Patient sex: F
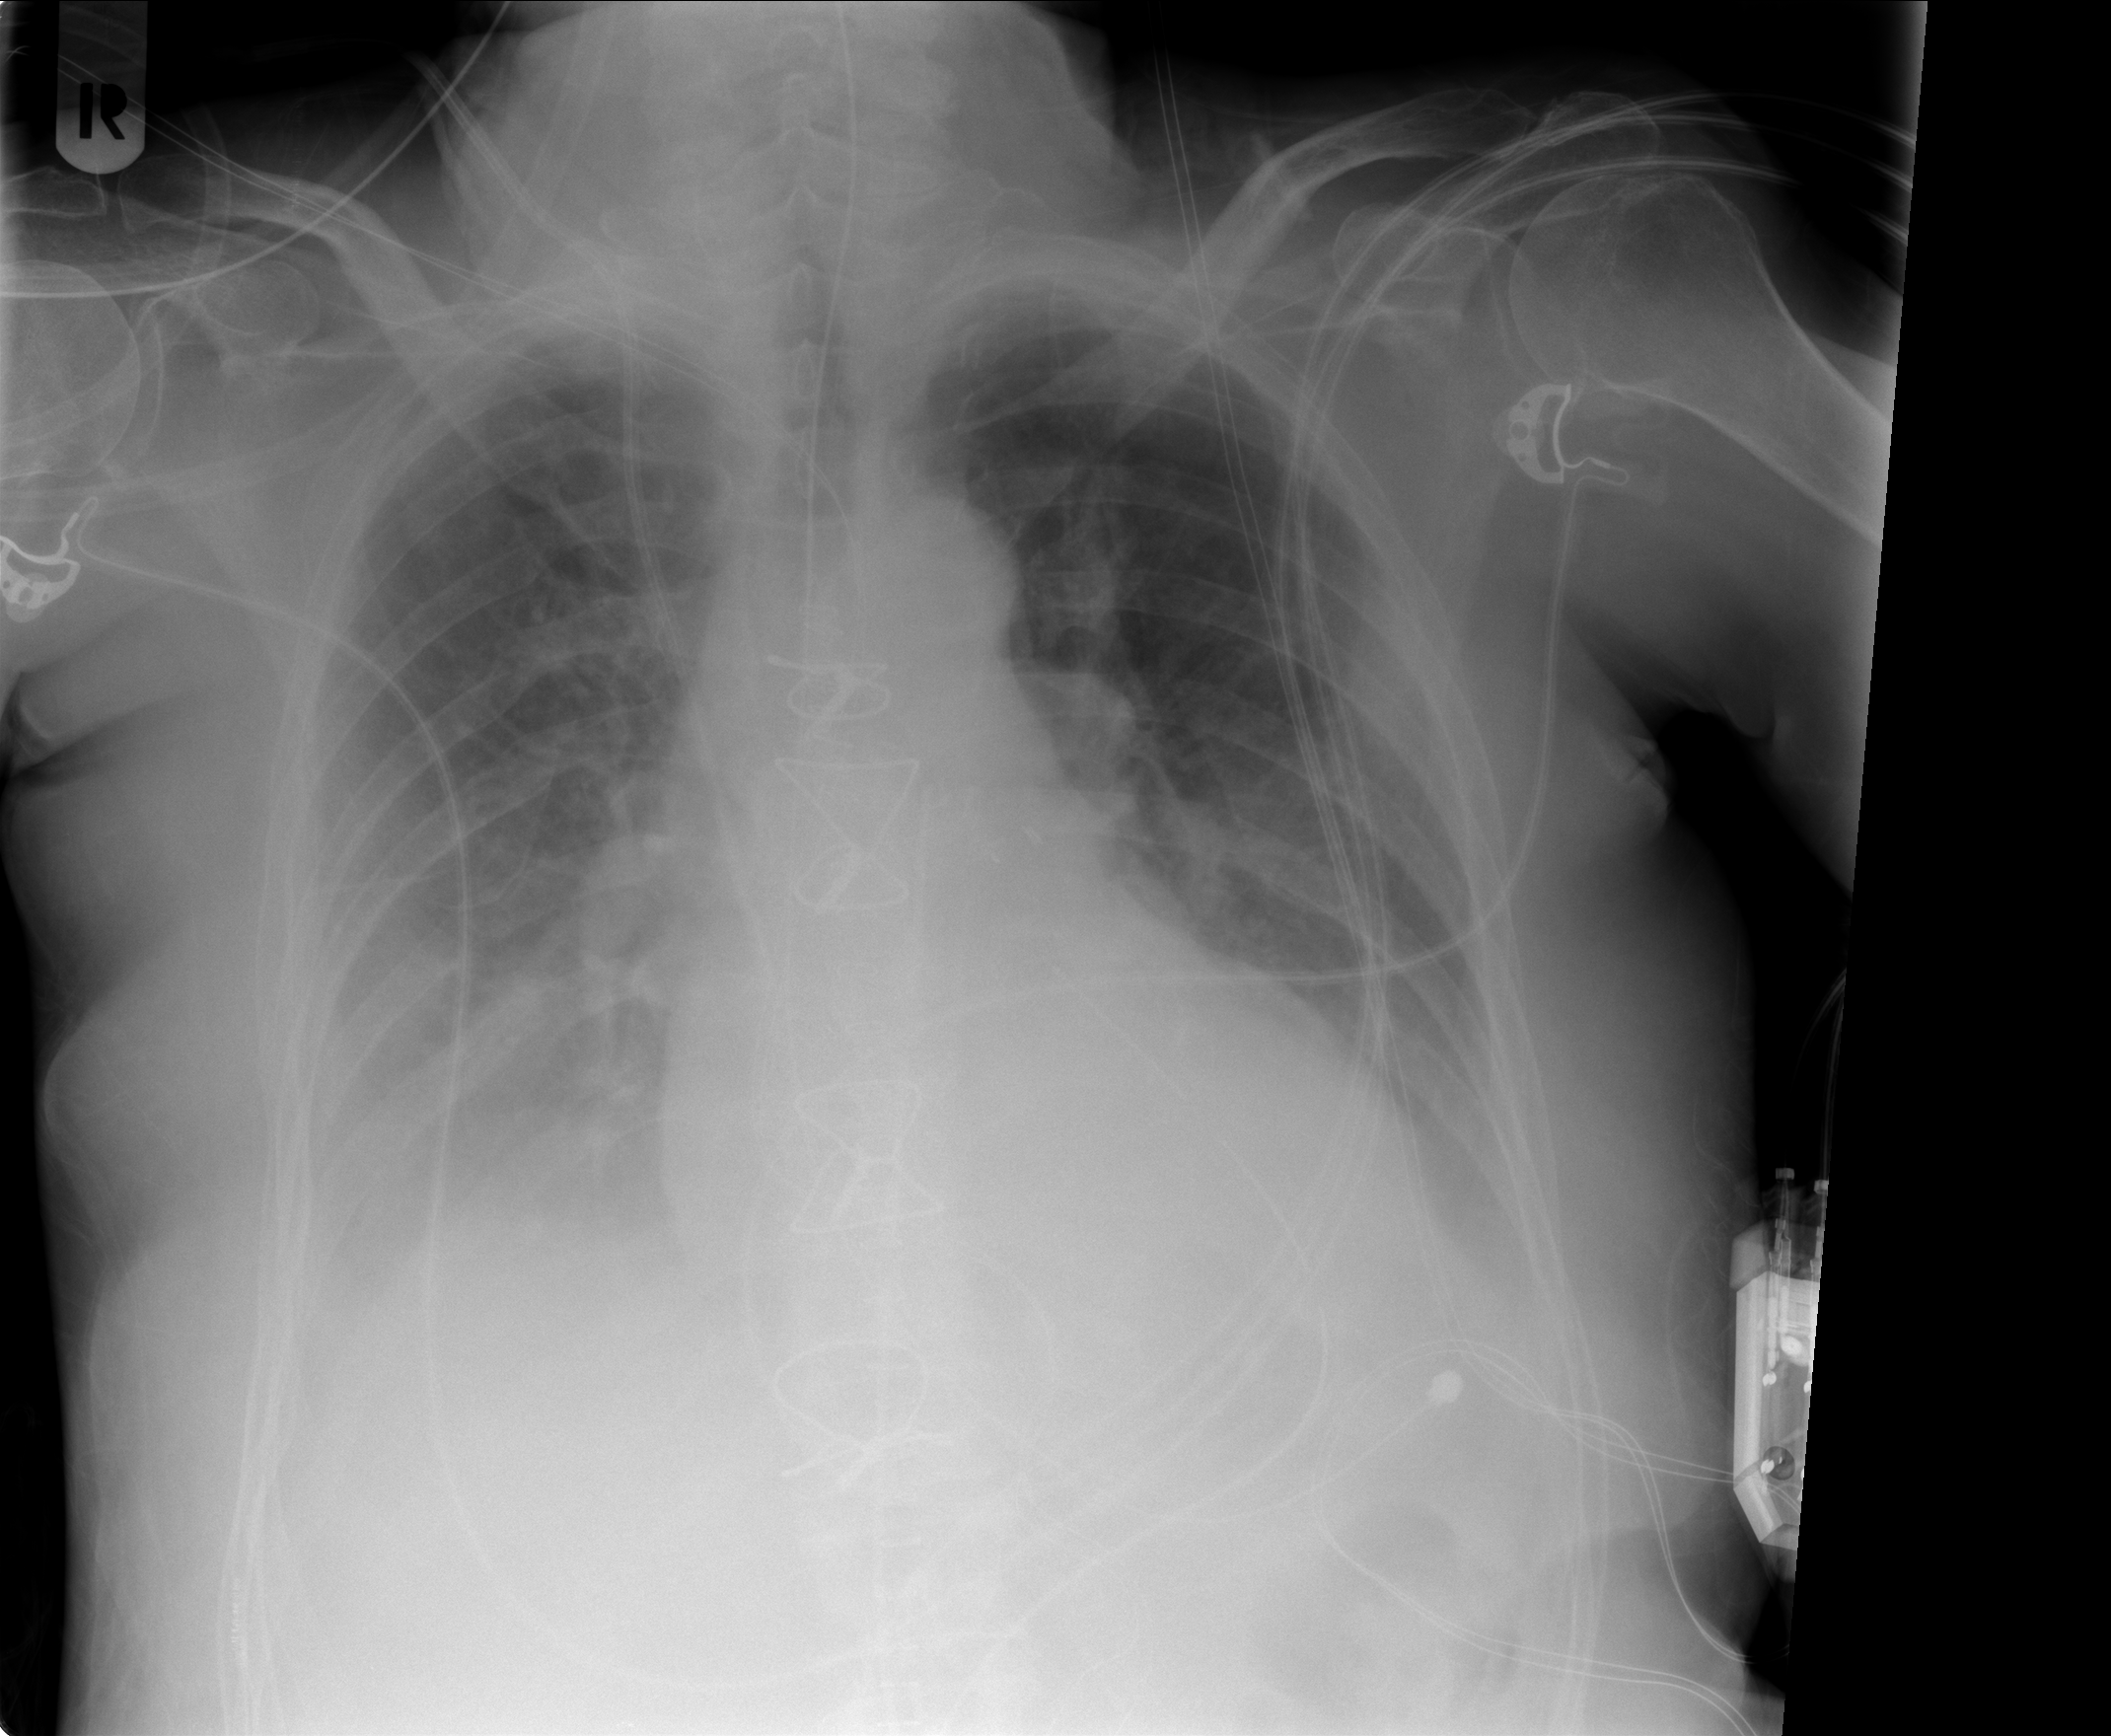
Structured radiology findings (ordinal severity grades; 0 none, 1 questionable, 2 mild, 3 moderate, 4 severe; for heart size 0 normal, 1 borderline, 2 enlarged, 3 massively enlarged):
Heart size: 0
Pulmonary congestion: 2
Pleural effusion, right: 3
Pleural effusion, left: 2
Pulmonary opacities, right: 1
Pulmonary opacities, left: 0
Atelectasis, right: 2
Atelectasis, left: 2